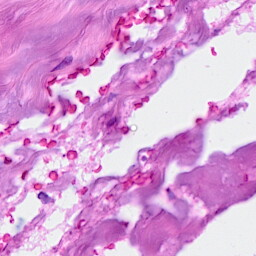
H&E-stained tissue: Breast